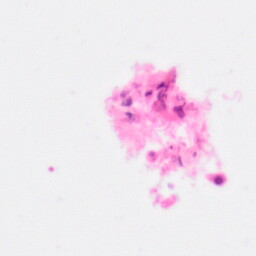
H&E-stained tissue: Colon